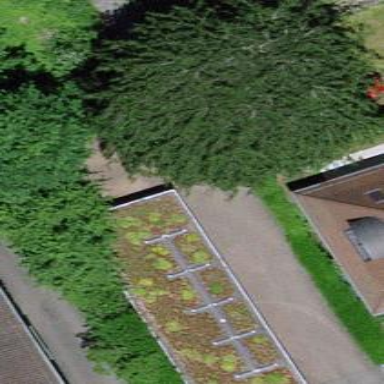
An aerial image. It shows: View of roof of building.